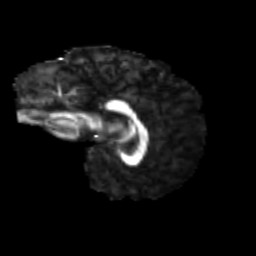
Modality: FA
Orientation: sagittal
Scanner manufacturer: siemens
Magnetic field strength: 3 T
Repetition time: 9.2 s
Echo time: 0.084 s